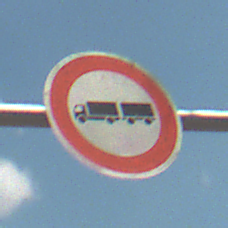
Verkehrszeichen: VerbotLastkraftwagenMitAnhaenger
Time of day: Midday
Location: Outdoor (Suburban)
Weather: PartlyCloudy
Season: NotSpecified
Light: Natural